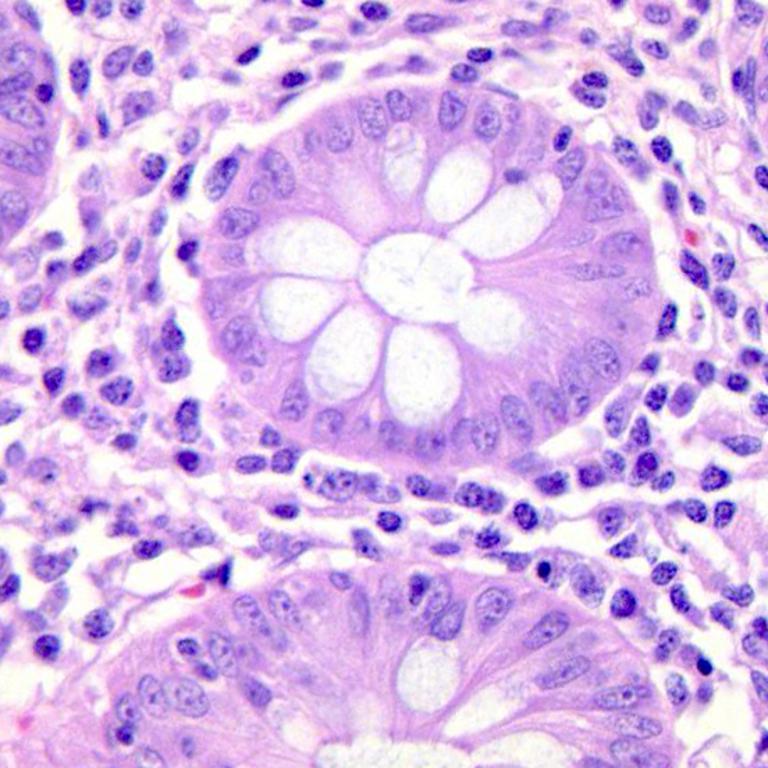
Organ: colon
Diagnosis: benign